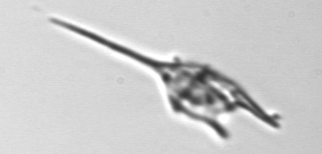
Label: Tripos_lineatus